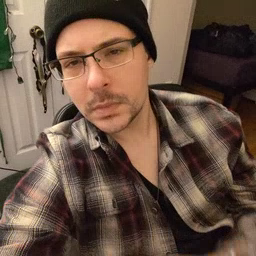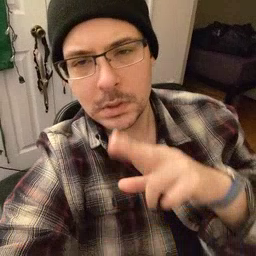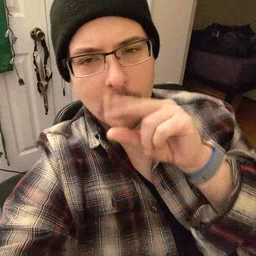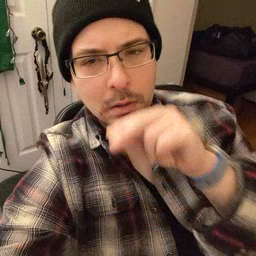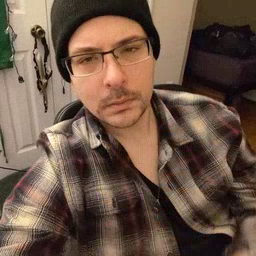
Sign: duck